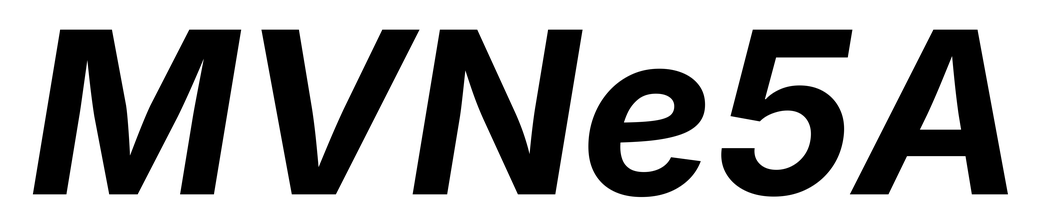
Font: Inter-Italic_Bold_Italic